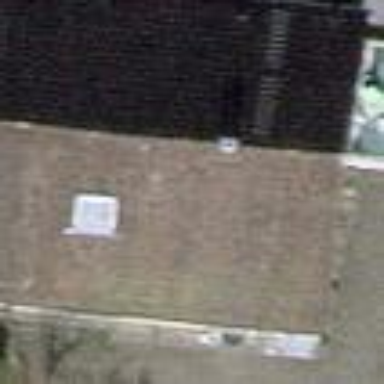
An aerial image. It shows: Terrace building with gabled roof. The roof is brown in color and oriented across the building.